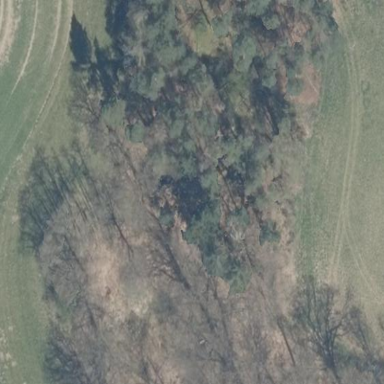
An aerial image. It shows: Deciduous forest area.